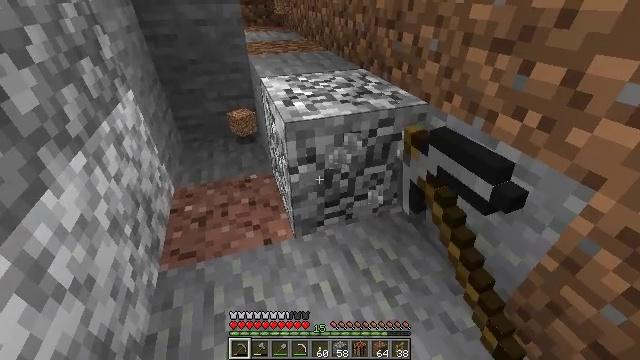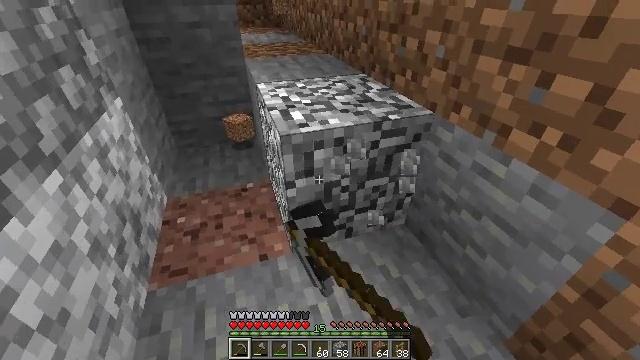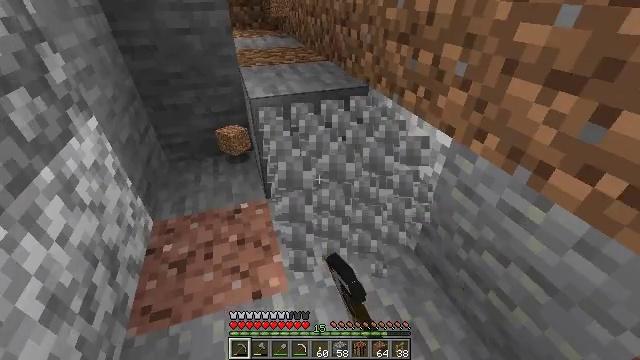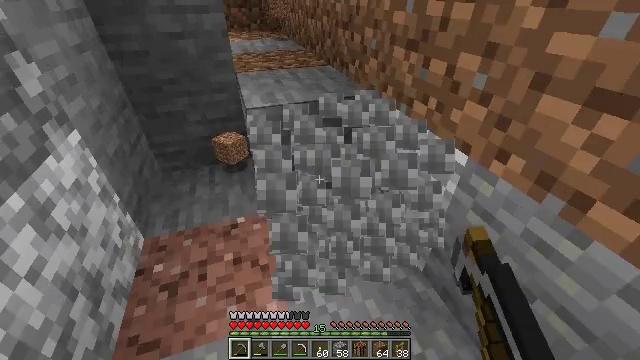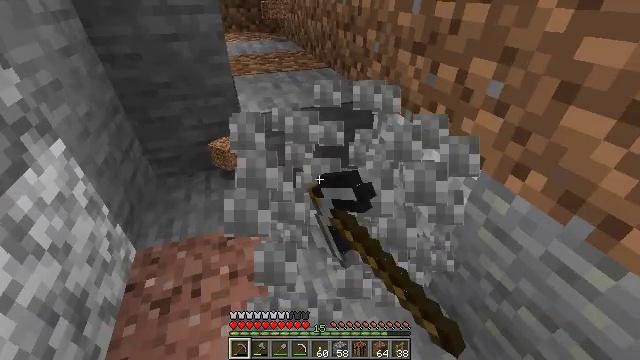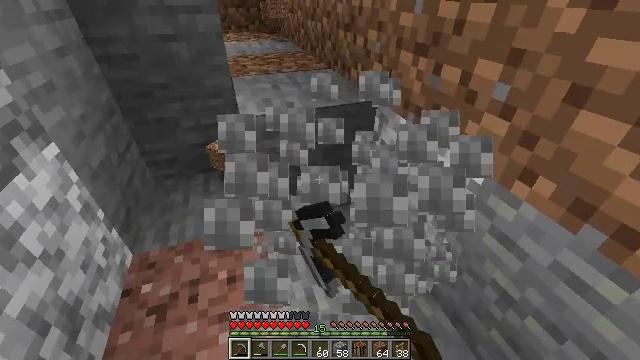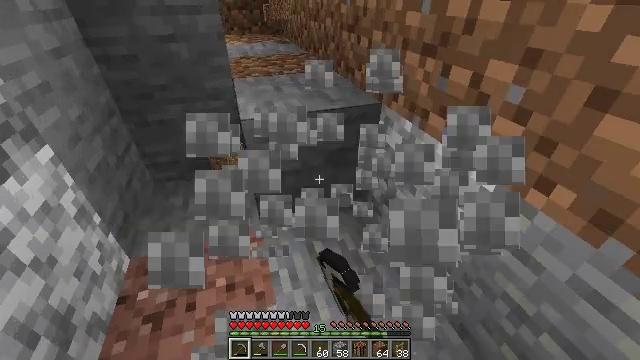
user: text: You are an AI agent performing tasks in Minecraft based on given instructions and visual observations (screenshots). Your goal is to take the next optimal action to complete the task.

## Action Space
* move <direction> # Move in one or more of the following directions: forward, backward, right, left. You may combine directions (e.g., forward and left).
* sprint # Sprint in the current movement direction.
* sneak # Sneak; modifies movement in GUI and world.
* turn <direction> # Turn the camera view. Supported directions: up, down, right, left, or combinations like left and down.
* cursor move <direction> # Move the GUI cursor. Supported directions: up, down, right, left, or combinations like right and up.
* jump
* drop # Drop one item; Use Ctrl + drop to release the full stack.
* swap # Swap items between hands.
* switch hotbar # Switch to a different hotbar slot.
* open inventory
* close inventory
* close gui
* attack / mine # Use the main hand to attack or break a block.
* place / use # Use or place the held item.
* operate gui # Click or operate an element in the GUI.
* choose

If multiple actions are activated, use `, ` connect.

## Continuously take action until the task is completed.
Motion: motion action
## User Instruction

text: Excavate some diorite.
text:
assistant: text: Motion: move forward, attack / mine
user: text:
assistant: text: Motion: move forward, attack / mine
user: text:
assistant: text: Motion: move forward, attack / mine
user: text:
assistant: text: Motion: attack / mine
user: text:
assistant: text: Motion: attack / mine
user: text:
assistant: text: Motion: attack / mine
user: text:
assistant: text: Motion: attack / mine